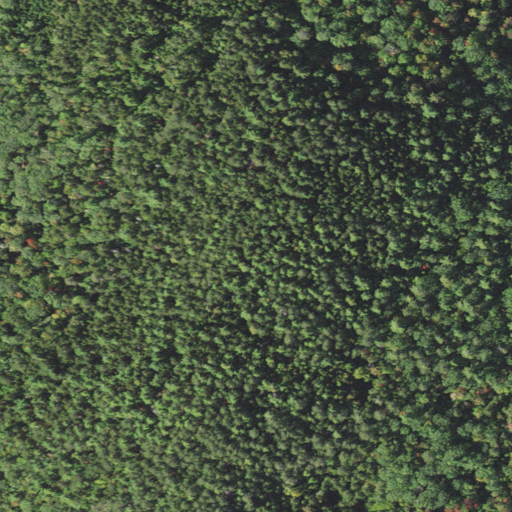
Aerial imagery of mountain in New Hampshire named Foster Hill containing evergreen forest, mixed forest, and deciduous forest